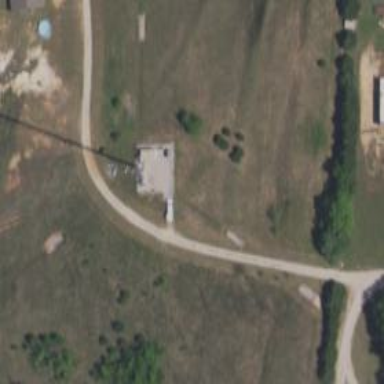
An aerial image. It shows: Communications tower.